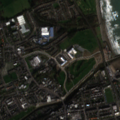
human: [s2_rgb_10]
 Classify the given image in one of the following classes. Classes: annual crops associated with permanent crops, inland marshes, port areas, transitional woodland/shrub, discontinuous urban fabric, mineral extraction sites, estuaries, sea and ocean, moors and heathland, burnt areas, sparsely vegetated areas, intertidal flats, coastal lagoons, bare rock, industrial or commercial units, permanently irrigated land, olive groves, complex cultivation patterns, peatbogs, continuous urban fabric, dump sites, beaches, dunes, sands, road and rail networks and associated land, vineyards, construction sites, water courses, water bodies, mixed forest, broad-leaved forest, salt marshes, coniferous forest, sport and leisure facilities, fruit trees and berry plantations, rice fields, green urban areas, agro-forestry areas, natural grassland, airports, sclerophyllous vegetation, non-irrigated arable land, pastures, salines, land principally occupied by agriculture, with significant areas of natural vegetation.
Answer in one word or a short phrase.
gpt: continuous urban fabric, discontinuous urban fabric, industrial or commercial units, sport and leisure facilities, complex cultivation patterns, sea and ocean